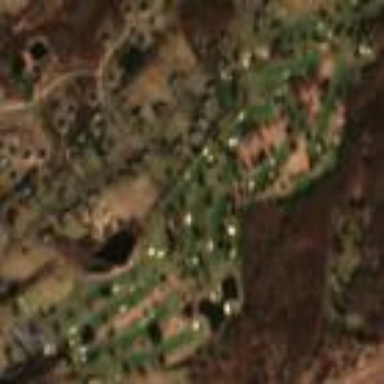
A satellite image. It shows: Golf course surrounded by greenery.